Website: slack
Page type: payment
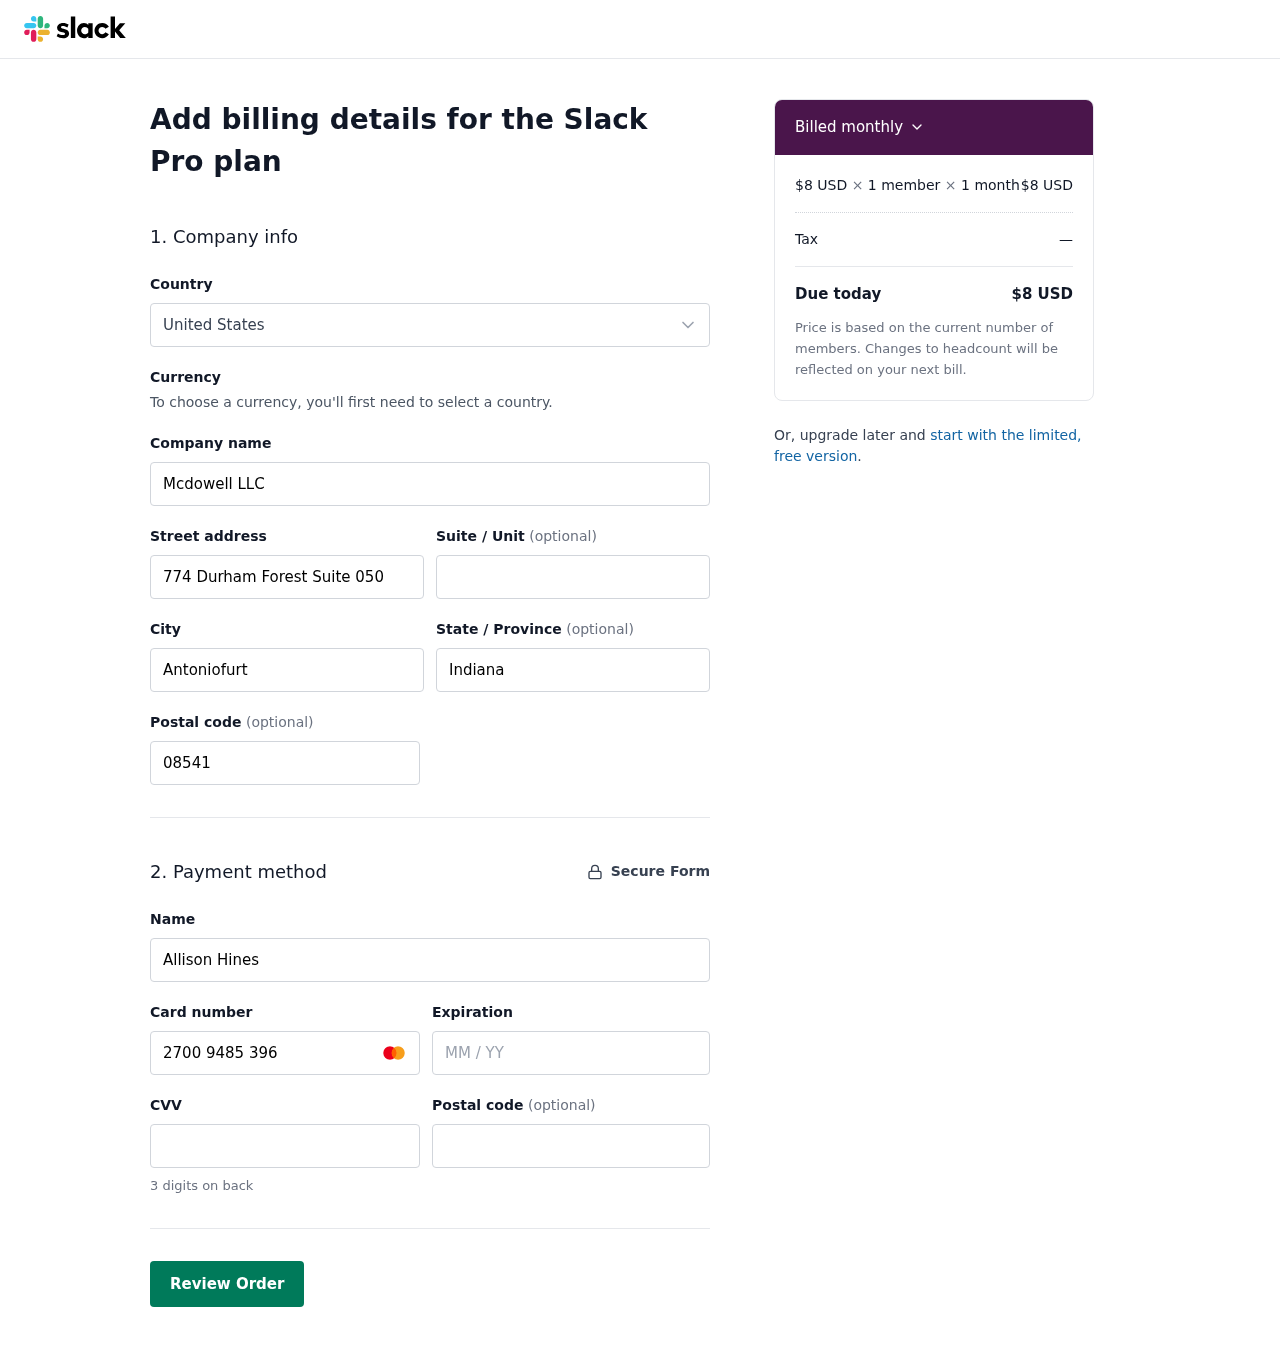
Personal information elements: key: PII_COUNTRY
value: United States
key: PII_COMPANY
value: Mcdowell LLC
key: PII_STREET
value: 774 Durham Forest Suite 050
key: PII_CITY
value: Antoniofurt
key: PII_STATE
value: Indiana
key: PII_POSTCODE
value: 08541
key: PII_FULLNAME
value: Allison Hines
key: PII_CARD_NUMBER
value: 2700 9485 3963 6851
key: PII_CARD_EXPIRY
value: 06/26
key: PII_CARD_CVV
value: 242
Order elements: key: ORDER_PRICE_PER_MEMBER
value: $8 USD
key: ORDER_NUM_MEMBERS
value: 1 member
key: ORDER_NUM_MONTHS
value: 1 month
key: ORDER_SUBTOTAL
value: $8 USD
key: ORDER_TAX
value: —
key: ORDER_TOTAL
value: $8 USD